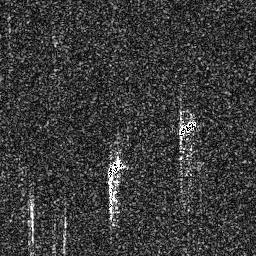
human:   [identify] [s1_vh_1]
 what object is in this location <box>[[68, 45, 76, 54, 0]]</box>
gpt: <ref>1 medium ship at the right</ref>